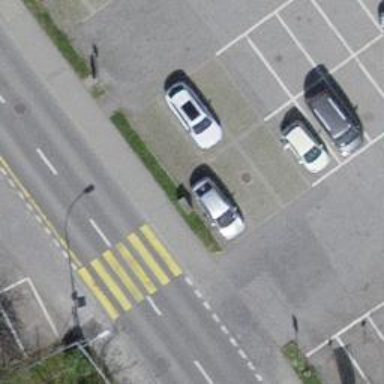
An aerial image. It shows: Kerb serving as barrier.